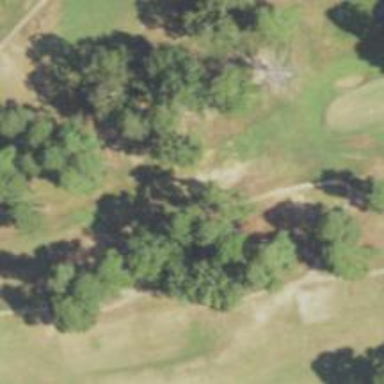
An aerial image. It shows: Path designated for golf carts.